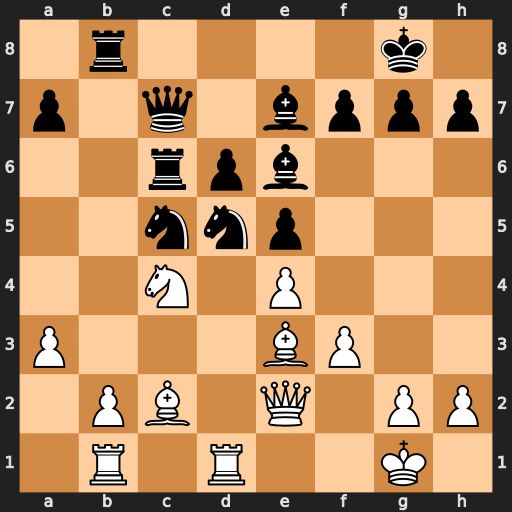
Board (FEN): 1r4k1/p1q1bppp/2rpb3/2nnp3/2N1P3/P3BP2/1PB1Q1PP/1R1R2K1
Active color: w
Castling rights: -
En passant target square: -
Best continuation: exd5 Bxd5 Rxd5